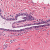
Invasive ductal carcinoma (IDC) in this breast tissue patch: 0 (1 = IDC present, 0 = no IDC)